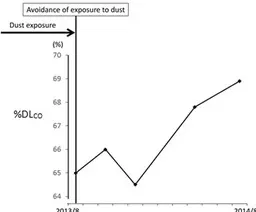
Serial changes in pulmonary function in Case 2. %DLCO.
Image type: pathology (masson_trichrome)